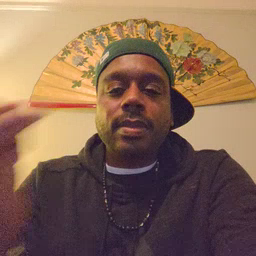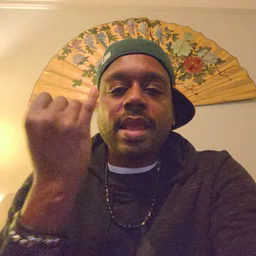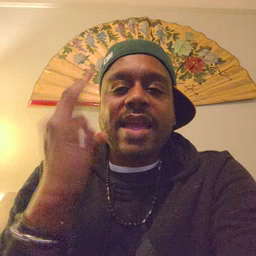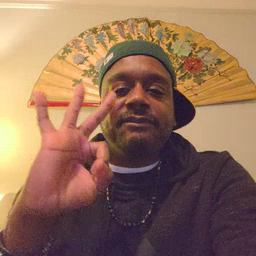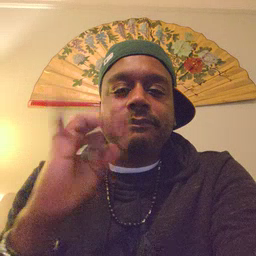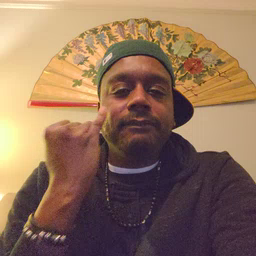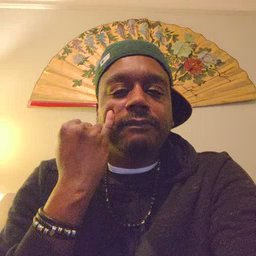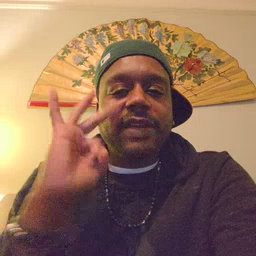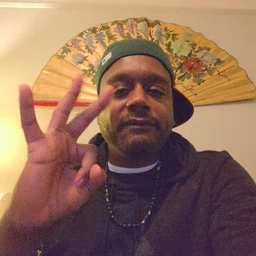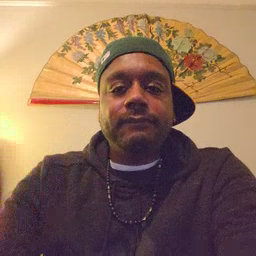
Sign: if